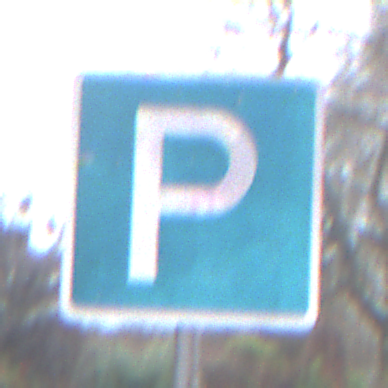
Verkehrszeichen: Parken
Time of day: Midday
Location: Outdoor (Urban)
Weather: Overcast
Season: NotSpecified
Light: Natural